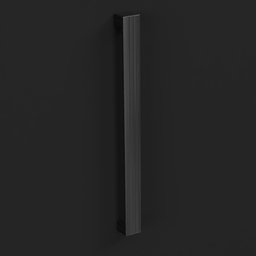
Label: mechanical